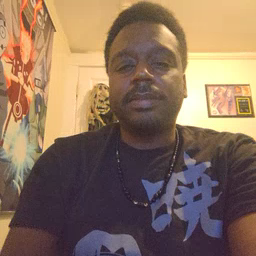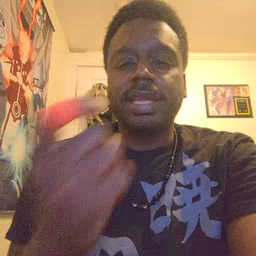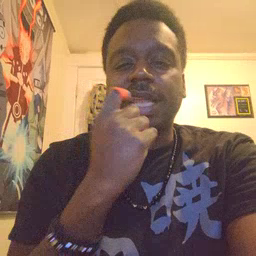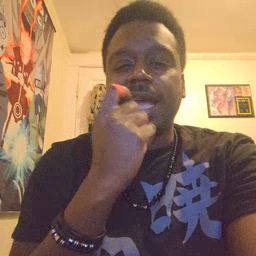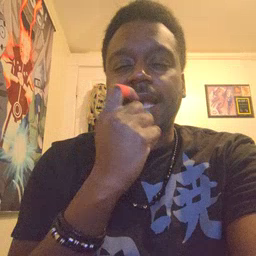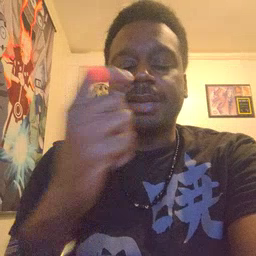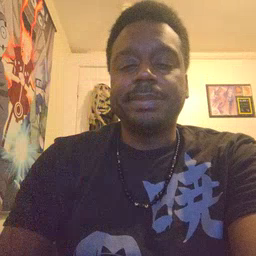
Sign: glasswindow